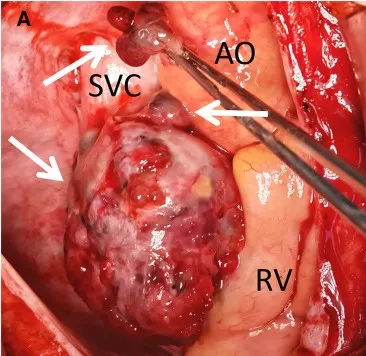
Intraoperative view showing a giant mass located in the RA, SVC and pera-AO.
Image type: medical_photograph (other_medical_photograph)